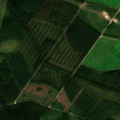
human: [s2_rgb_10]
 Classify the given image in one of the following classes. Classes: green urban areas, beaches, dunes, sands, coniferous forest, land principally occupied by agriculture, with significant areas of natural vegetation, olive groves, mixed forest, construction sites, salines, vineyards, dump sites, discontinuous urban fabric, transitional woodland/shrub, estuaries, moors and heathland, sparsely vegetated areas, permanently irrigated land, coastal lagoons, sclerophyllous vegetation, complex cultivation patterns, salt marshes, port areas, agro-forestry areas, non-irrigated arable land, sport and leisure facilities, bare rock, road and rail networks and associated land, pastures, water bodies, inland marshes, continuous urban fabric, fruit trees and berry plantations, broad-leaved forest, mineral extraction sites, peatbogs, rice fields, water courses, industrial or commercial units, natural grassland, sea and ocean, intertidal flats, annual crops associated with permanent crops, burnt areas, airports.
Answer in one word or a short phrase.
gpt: non-irrigated arable land, coniferous forest, mixed forest, transitional woodland/shrub